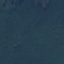
Land use / land cover class: Forest